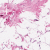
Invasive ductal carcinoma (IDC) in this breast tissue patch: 0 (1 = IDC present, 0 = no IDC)